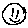
Label: smiley face